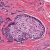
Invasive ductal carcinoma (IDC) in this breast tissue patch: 0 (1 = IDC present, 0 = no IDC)